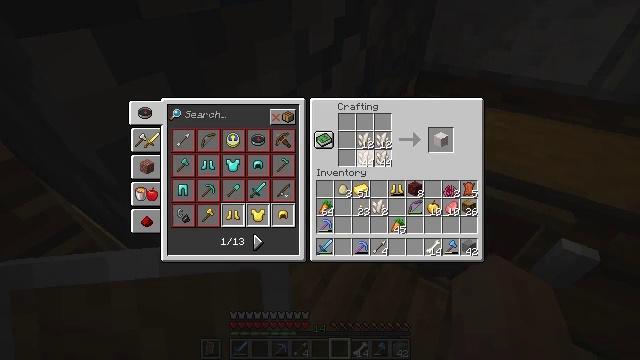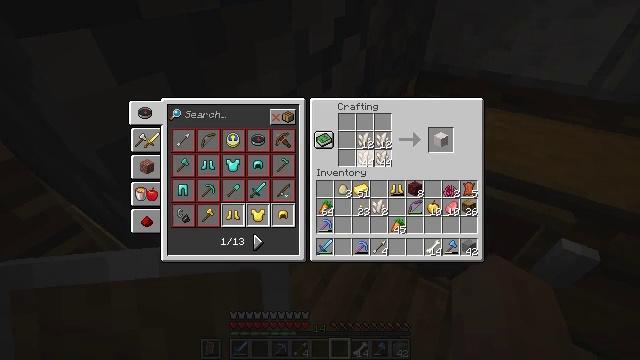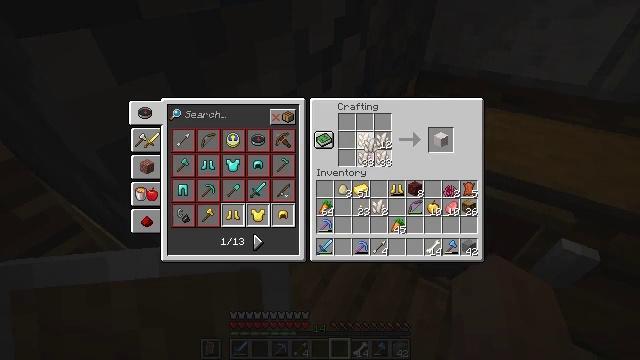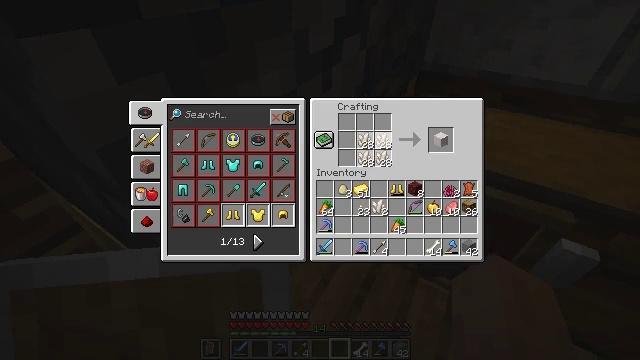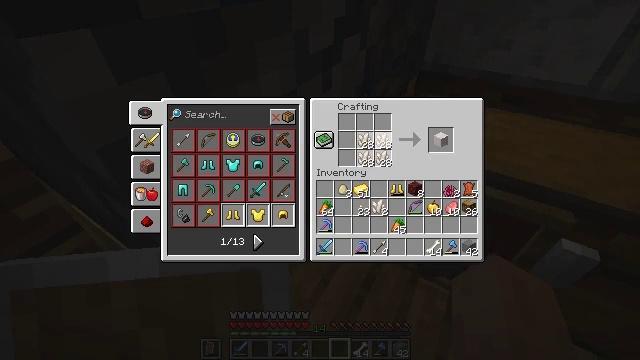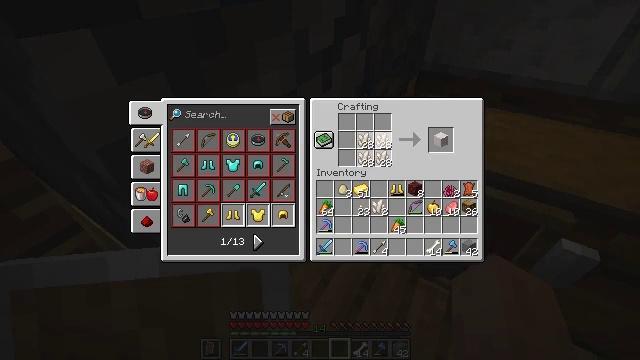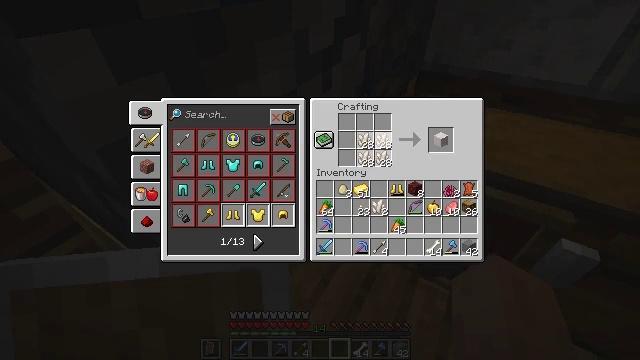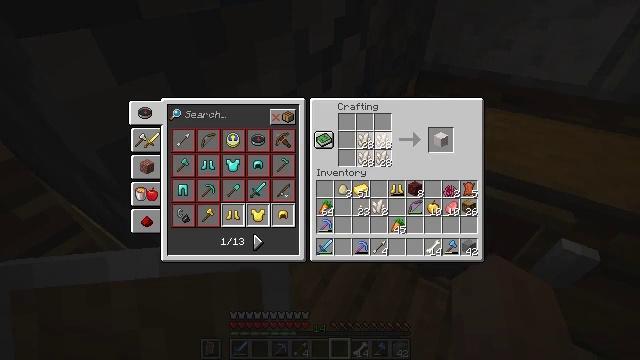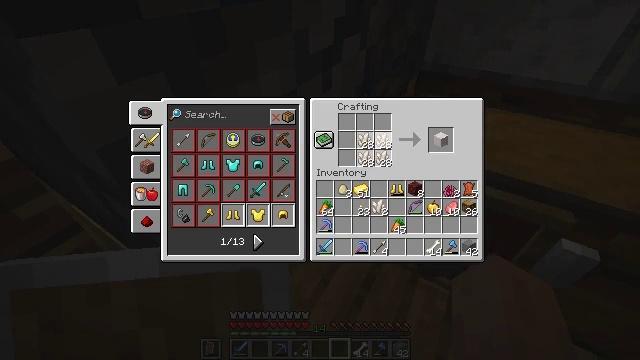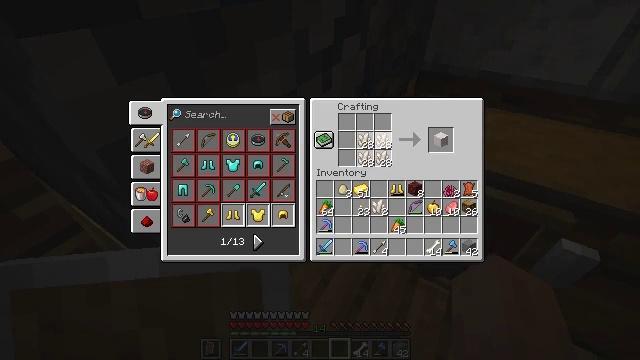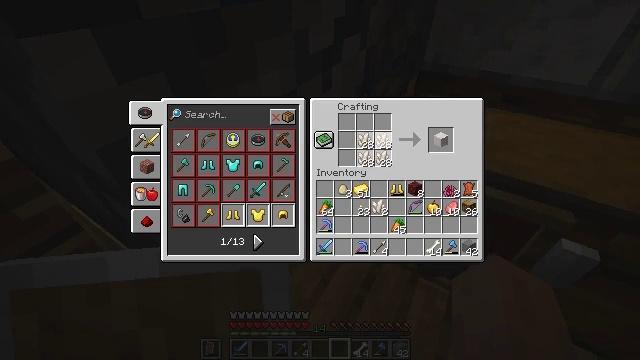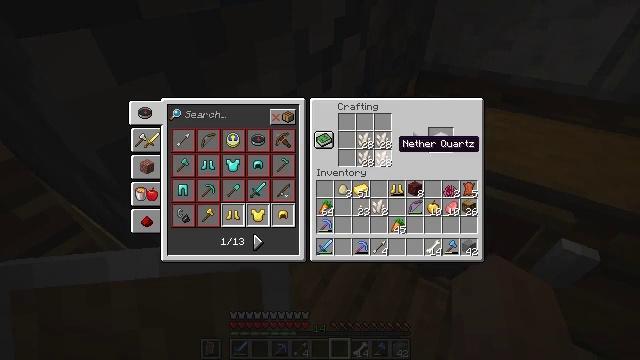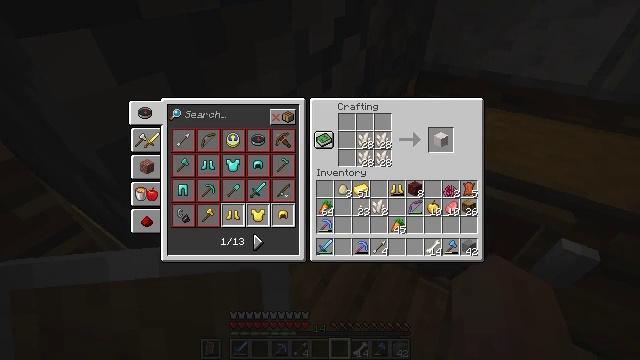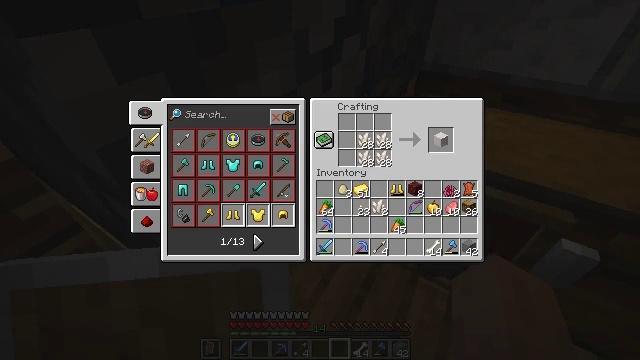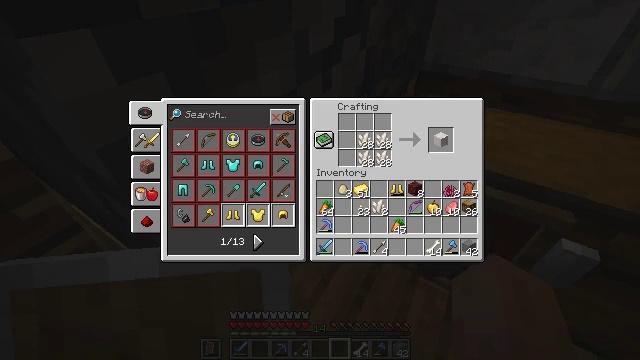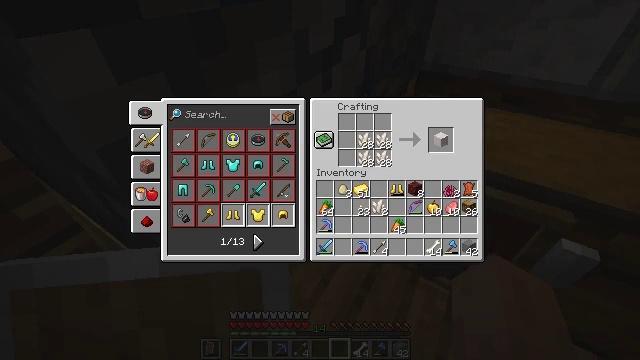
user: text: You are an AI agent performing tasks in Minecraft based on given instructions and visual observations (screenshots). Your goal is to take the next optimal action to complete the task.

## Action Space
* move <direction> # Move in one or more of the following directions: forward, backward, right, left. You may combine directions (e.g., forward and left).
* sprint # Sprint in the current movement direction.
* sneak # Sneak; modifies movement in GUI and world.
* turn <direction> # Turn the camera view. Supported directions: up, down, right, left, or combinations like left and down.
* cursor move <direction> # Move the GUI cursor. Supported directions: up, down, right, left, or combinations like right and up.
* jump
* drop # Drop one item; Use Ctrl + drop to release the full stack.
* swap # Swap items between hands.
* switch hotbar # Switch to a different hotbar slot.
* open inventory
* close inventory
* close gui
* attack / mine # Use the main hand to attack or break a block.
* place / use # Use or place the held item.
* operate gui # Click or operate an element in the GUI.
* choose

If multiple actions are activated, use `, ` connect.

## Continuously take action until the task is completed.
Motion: motion action
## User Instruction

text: Make a quartz block by combining nether quartz.
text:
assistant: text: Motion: operate gui
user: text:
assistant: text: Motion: operate gui
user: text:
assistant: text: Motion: operate gui
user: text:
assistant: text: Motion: operate gui
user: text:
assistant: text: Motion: operate gui
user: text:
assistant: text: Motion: operate gui
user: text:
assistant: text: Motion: operate gui
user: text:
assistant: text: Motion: operate gui
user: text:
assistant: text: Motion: operate gui
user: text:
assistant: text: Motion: operate gui
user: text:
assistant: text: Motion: no_op
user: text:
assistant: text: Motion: cursor move right and down
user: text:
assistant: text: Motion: no_op
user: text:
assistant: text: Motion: no_op
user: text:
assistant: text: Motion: no_op
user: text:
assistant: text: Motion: cursor move right and up
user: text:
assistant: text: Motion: sneak, cursor move right and up
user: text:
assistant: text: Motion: sneak
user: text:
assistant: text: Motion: sneak
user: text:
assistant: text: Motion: sneak
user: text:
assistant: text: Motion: sneak
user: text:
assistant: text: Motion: sneak
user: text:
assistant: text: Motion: sneak, operate gui
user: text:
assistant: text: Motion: sneak, operate gui
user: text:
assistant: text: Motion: sneak, operate gui
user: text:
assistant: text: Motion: sneak
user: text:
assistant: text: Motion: sneak
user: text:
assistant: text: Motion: sneak